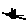
Label: cat